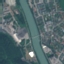
Label: River